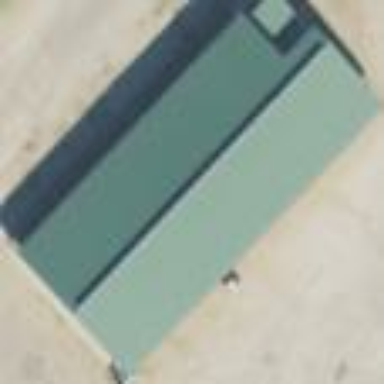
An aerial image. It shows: View of roof of building.